Question: This is the part from my layout
'''
<LinearLayout android:orientation="vertical"
android:layout_height="wrap_content" android:layout_below="@id/checkBox_block_all"
android:id="@+id/linearLayout_addtoblack" android:layout_width="fill_parent">
<LinearLayout android:id="@+id/linearLayout2"
android:layout_width="match_parent" android:layout_height="wrap_content"
android:gravity="center">
<LinearLayout android:id="@+id/linearLayout3"
android:layout_width="wrap_content" android:layout_height="match_parent"
android:orientation="vertical" android:layout_weight="1">
<TextView android:id="@+id/textView1"
android:layout_height="wrap_content" android:text="Enter the full number"
android:layout_width="fill_parent"></TextView>
<EditText android:layout_width="match_parent"
android:layout_height="wrap_content" android:id="@+id/editText1"
android:textSize="18sp">
<requestFocus></requestFocus>
</EditText>
</LinearLayout>
<Button android:layout_width="wrap_content"
android:layout_height="wrap_content" android:id="@+id/button_add"
android:text="Add to black list" android:layout_weight="1"></Button>
</LinearLayout>
</LinearLayout>
'''
and this is the image of how it looks like

The point is I want the textbox to be bigger, I set the height with value wrap_parent and I expect that the textbox will be big enough , but is not like that, the textbox as you can see is somehow cropped and I do not know why, any help , advice , anything ?, the point I do not want to set fixed values for the height of the textbox
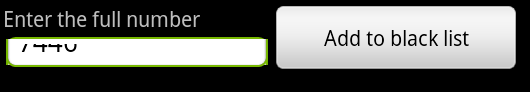
Answer: your Button is limiting the height, so either you could make layout_hieght of button to match-parent or if that looks odd, put the button in linearlayout and make the new linearlayout's height as match_parent
But I think the best way would be using a RelativeLayout and having all 3 views in the same layout